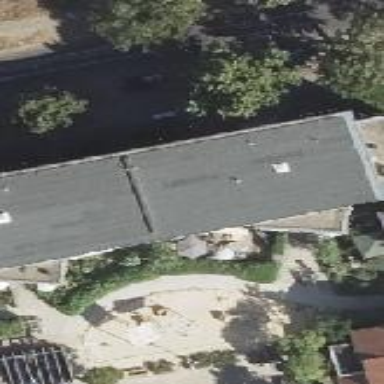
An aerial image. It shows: Skillion-roofed apartments building.